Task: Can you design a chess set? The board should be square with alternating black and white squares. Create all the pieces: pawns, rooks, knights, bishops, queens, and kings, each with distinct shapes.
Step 5096:
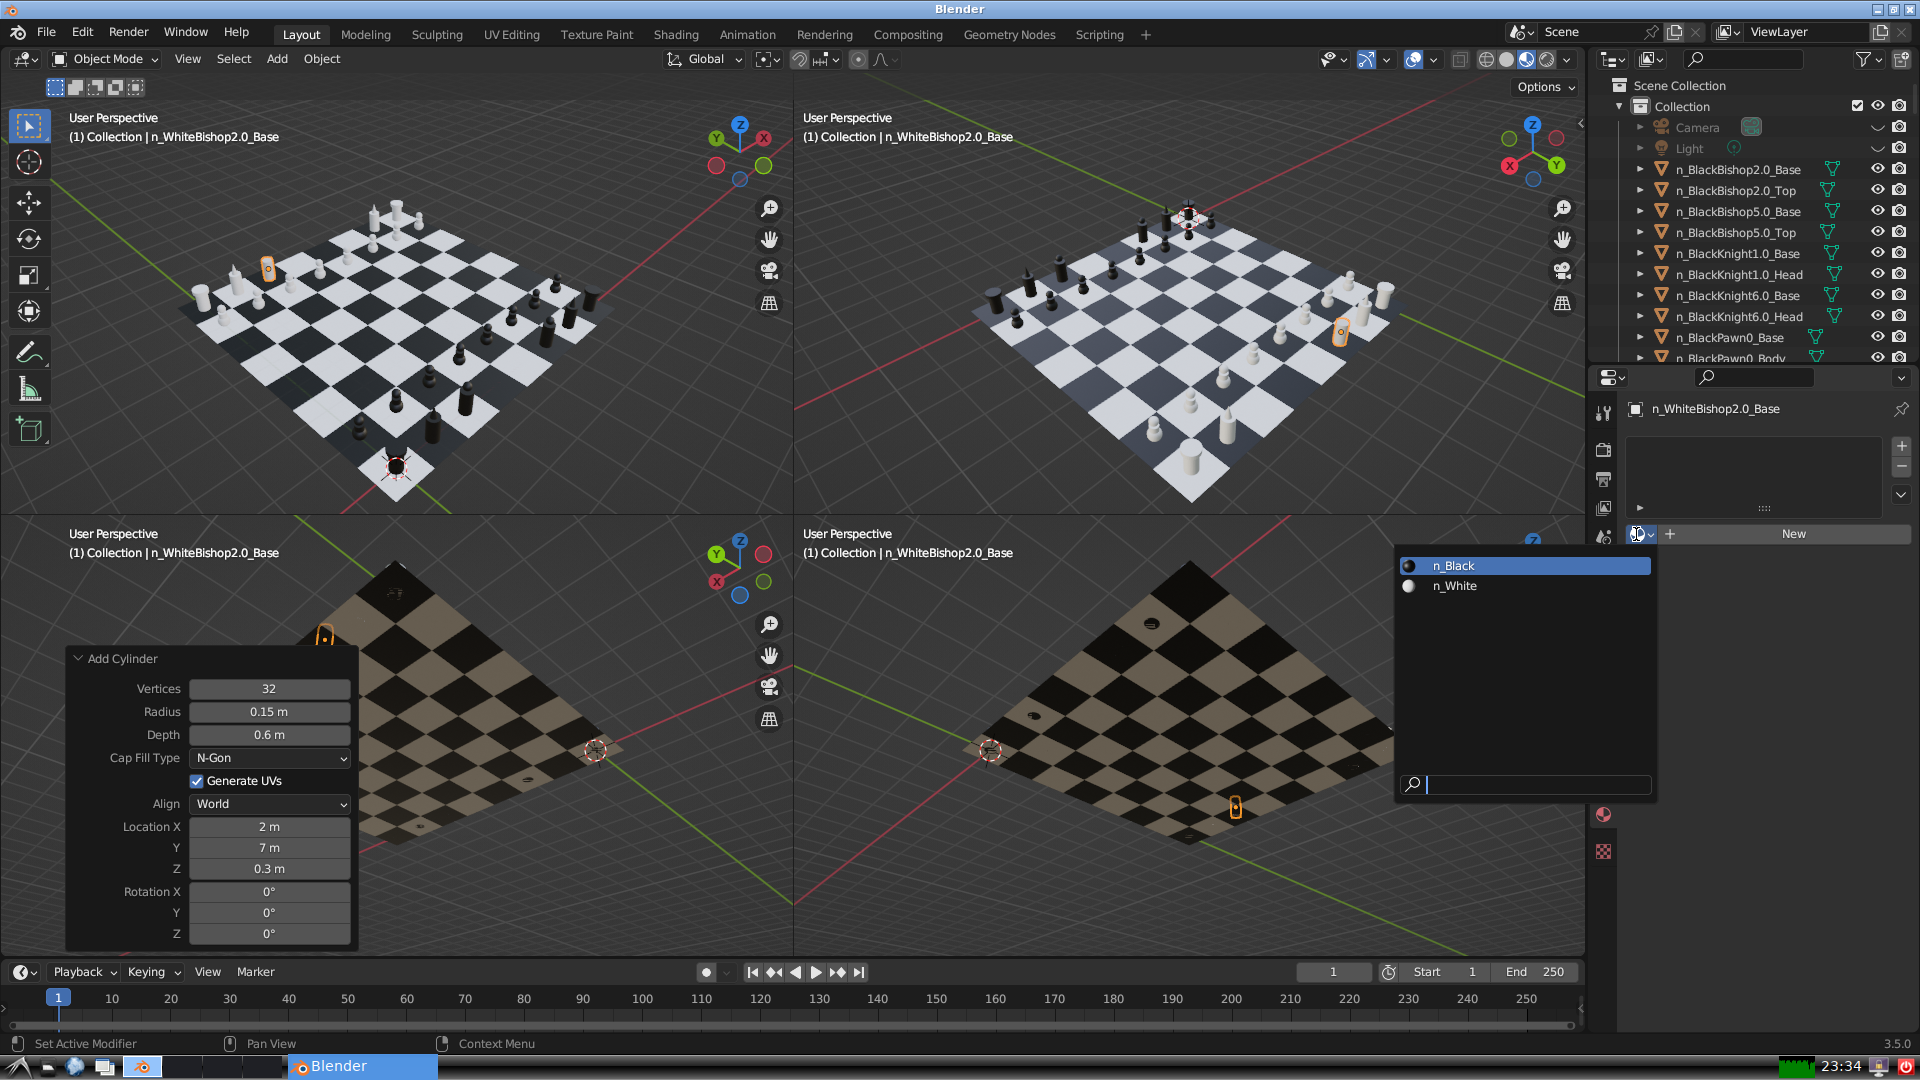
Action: input_text: n_White